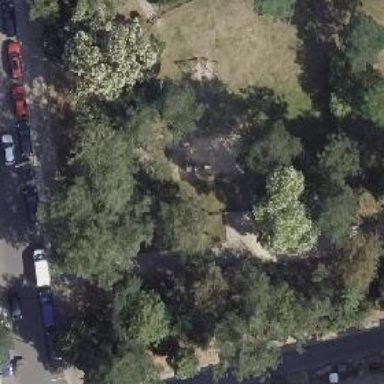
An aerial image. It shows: Playground featuring climbing frame.